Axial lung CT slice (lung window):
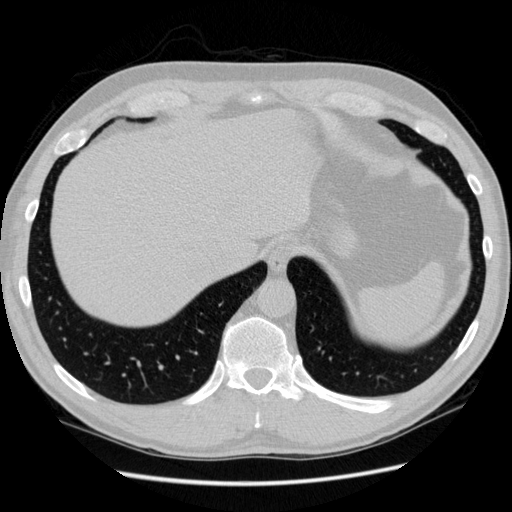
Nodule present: no